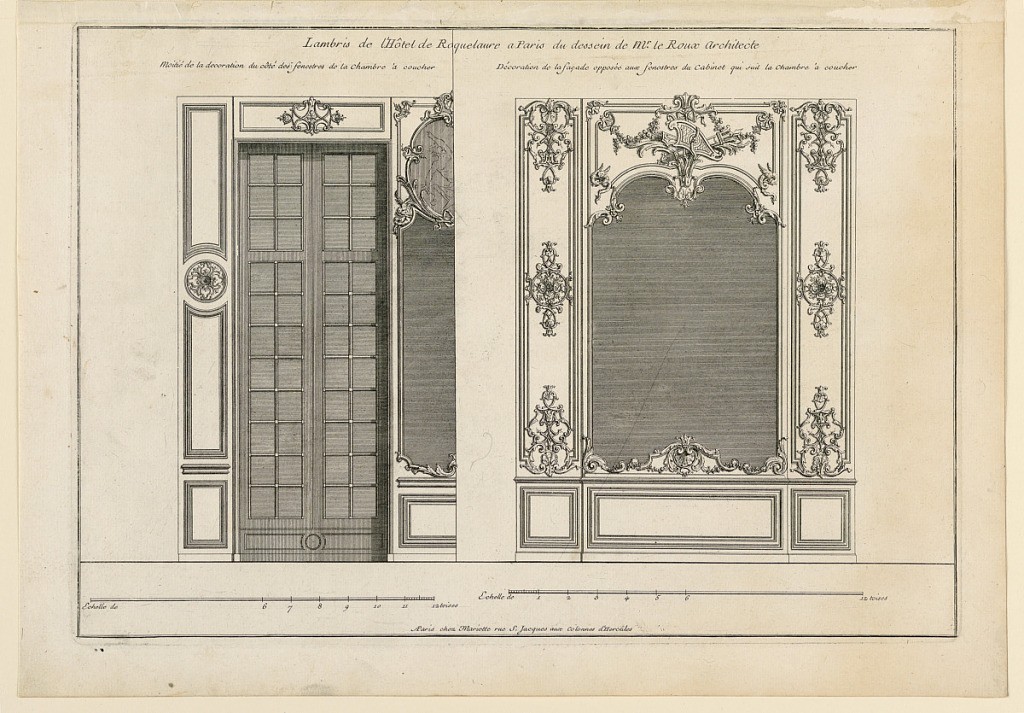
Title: Panelling in Hotel Roquelaur,l Bedroom and Wall of Adjoining Room
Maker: Jean-Baptiste Le Roux, French, ca. 1677-1746
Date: ca. 1727
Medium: Etching on paper
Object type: Print
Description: Elevations of the two walls. bedroom, at left, a window with a mirror at right. At right, a section of the wall with a great mirror with narrow paneling. Rich carvings of acanthus scrolls. Inscribed, upper margin: "Lambris de l'Hotel de Roquelaure a Paris du dessein de Mr. le Roux Architecte / meitié de la decoration du côté des fenêtres du cabinet qui suit la chambre à coucher"; lower margin, center: "A Paris chez Mariette rue S. Jacques aux colonnes d'Hercules".